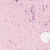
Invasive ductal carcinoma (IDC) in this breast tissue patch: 0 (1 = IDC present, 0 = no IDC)